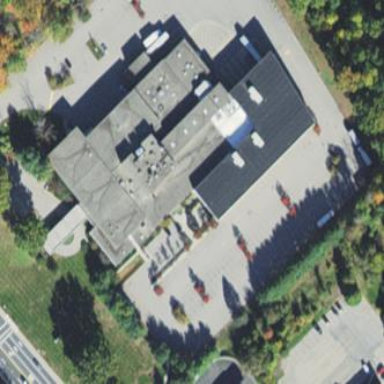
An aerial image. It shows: Office building.